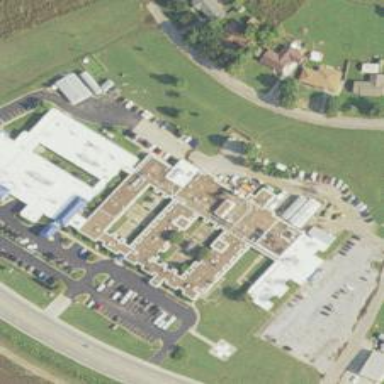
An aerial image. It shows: Hospital providing healthcare services.